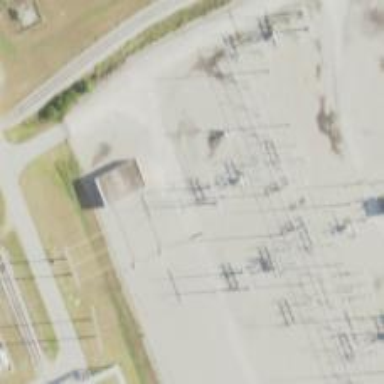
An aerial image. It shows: Switch for power supply.